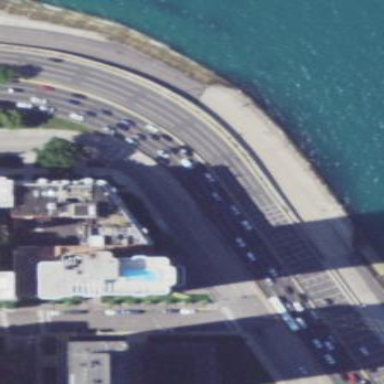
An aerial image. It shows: Pedestrian road by the quay.